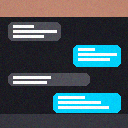
Screen state: on